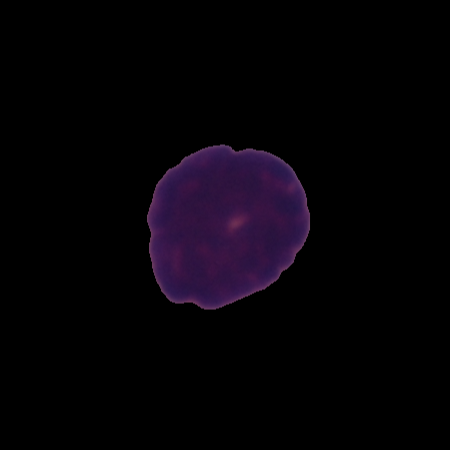
Label: healthy